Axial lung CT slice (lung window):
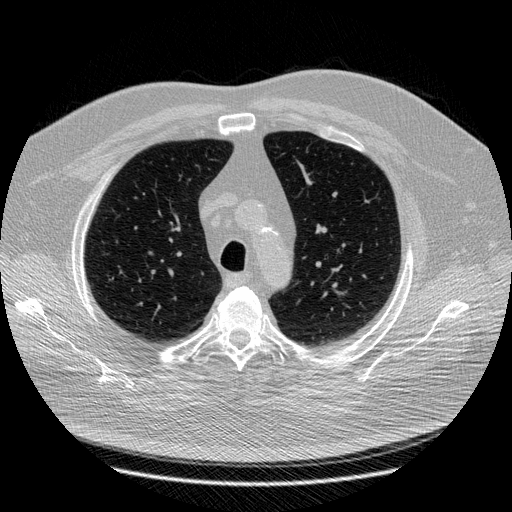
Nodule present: no